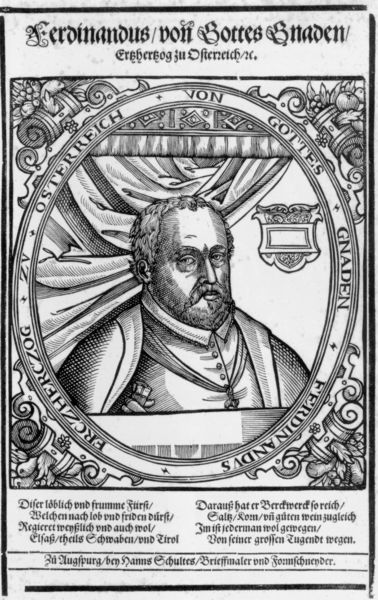
Titel: Bildnis von Erzherzog Ferdinand II von Österreich
Künstler: Hans d.Ä. Schultes
Institution: (Seriendruck)
Schlagwörter: blätter, gott, hand, mann, umhang, weiß, blumen, fenster, grau, mund, nase, profil, schwarz, stirn, tisch, zeichnung, obst, ornament, bart, hemd, augen, band, falten, kragen, rahmen, bild, bildnis, portrait, porträt, vorhang, fransen, haare, mantel, adel, kreis, oval, rund, ranken, holzschnitt, schrift, papier, düster, kette, grafik, graphik, spalten, rand, friedrich, kaiser, könig, dick, inschrift, verzierung, deutsch, knöpfe, weste, kante, fett, unterschrift, buch, medaillon, druck, radierung, stich, titel, seite, widmung, schwarzweiß, text, überschrift, orden, fürst, österreich, ferdinand, rolle, ecken, pergament, wappen, voluten, anhänger, wams, herzog, reichtum, huldigung, schriftrolle, zeilen, edelmann, vorhand, emblem, kupferstich, rennaissance, fraktur, verzierungen, druch, altdeutsch, von, augsburg, umschrift, frontispiz, pergamentrolle, gottes, vlies, katusche, rollwerk, epigramm, titek, erzherzog, schroft, hohenzollern, gnaden, bindenschild, goldener vlies, interrior, augspurg, gottes gnaden, ferdinandus, vormoderne, bergwerke, gnaten, großherzog, osterreich, herzog ferdinand